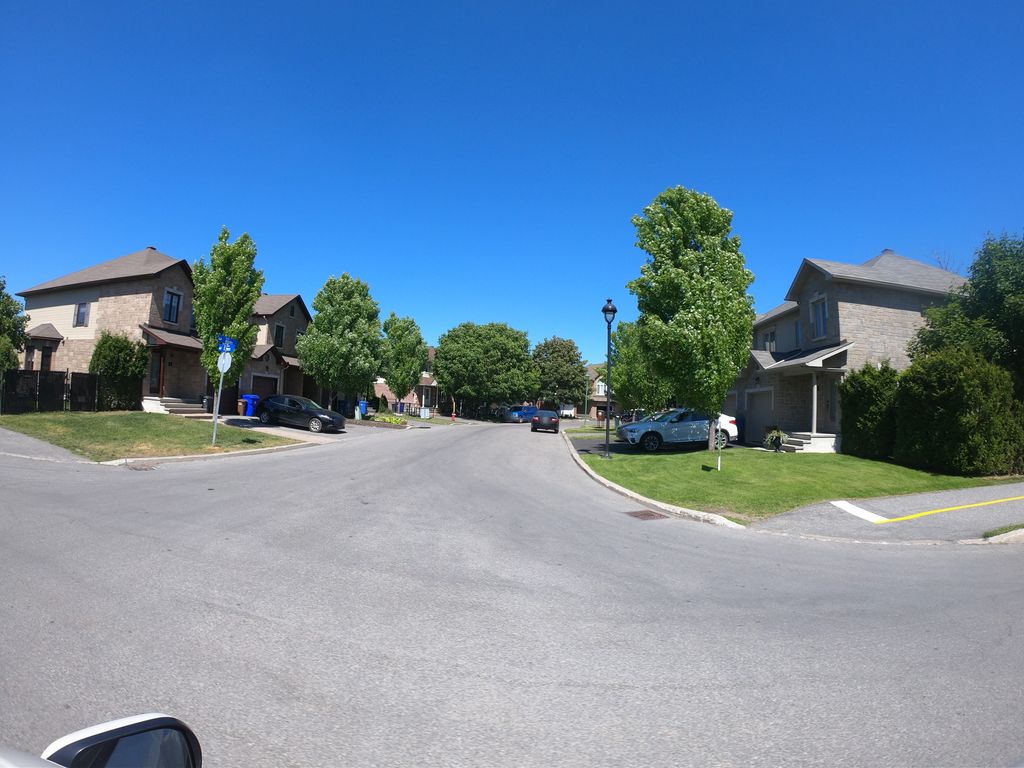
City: ottawa-gatineau